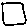
Label: square